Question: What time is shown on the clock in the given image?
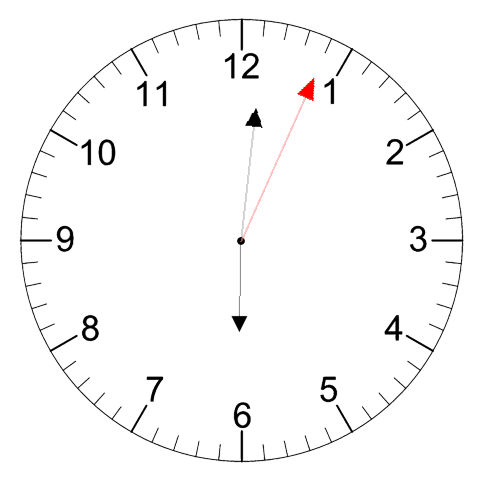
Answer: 06:01:04